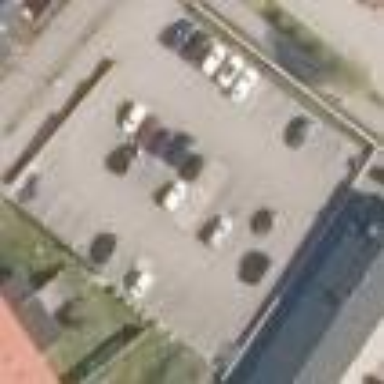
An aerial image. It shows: Multi-storey parking building.